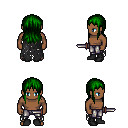
a pixel art fantasy rpg character, male body template, human, dark skin, black tattered cape, metal pants, green unkempt hairstyle, black shoes, dagger, four views (front, back, left, right), 2x2 character sprite sheet, small pixel art, hard edges, no anti-aliasing